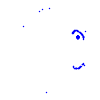
Particle: proton